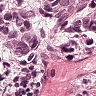
Metastatic tissue present: yes